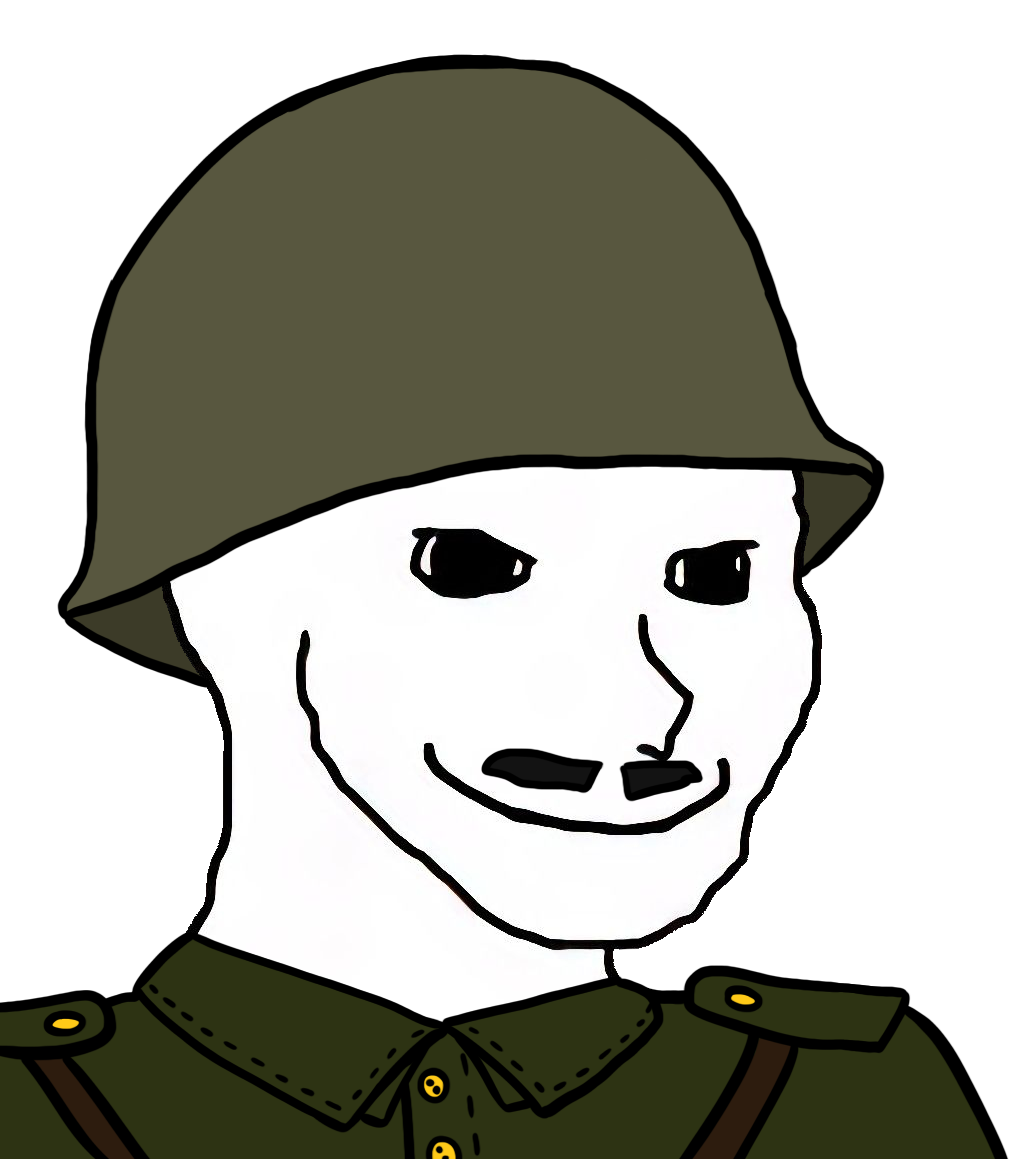
Label: 5_Oomer